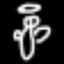
Label: angel